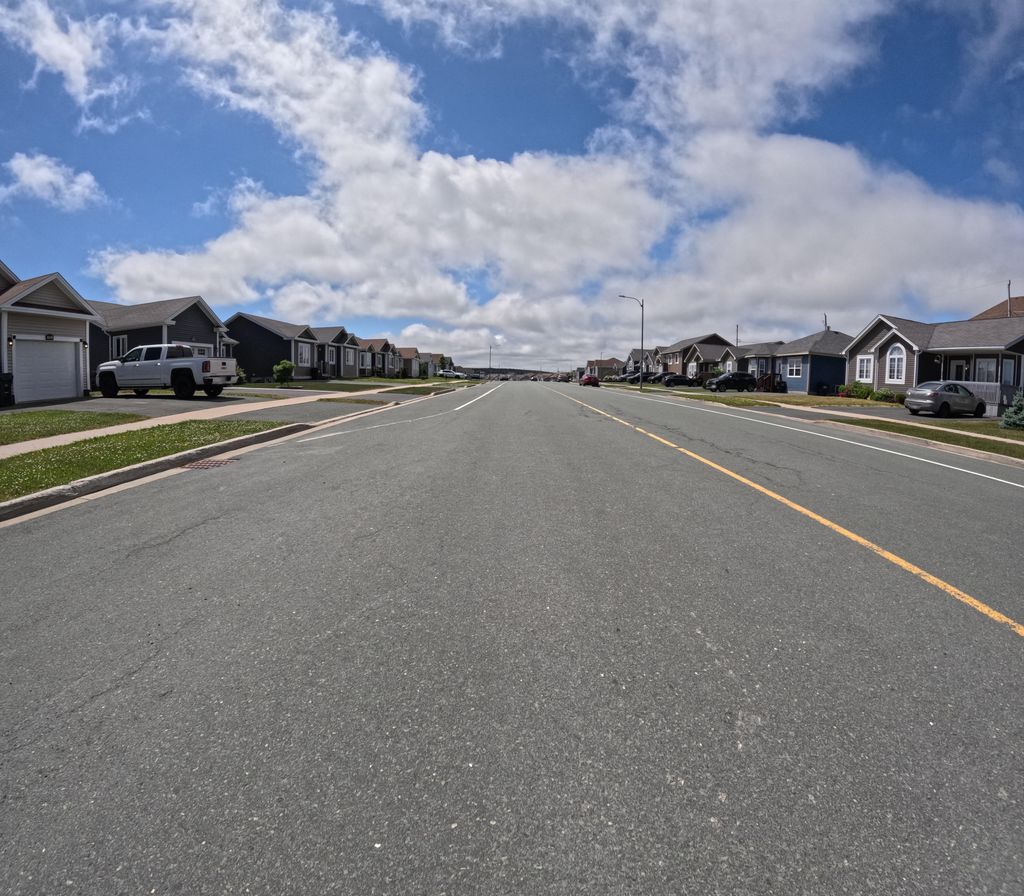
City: st_johns